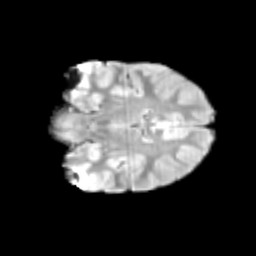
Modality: T2w
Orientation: coronal
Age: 11
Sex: male
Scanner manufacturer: siemens
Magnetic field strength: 3 T
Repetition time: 3.8 s
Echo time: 0.07 s